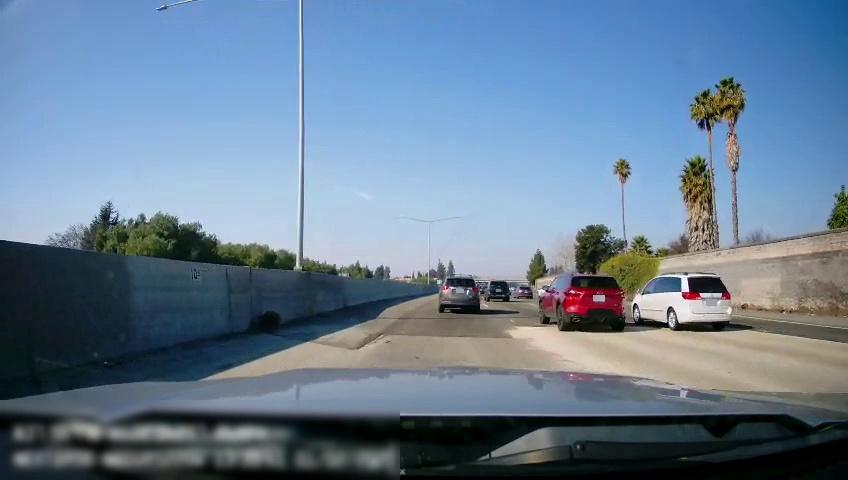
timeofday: Day
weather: Sunny
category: Drivable Space
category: Vehicles | Car
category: Vehicles | Car
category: Vehicles | Van
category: Vehicles | SUV
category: Vehicles | Car
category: Vehicles | SUV
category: Vehicles | SUV
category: Lanes | Alternate Lane
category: Lanes | Current Lane